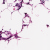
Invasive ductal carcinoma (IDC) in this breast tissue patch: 0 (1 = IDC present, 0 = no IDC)